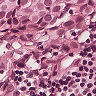
Metastatic tissue present: yes